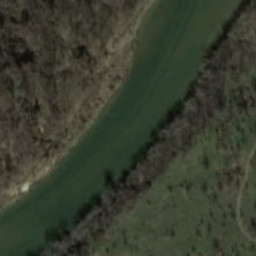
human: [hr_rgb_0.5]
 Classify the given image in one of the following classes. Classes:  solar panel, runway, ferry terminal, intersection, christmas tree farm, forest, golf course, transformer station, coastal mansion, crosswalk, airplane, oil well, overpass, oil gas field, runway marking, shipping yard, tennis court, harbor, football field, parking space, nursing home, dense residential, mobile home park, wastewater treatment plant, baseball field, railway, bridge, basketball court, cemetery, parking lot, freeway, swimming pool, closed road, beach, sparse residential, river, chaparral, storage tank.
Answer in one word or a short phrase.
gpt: river